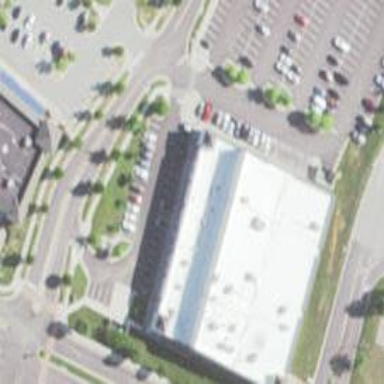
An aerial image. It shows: Fitness center located in leisure land.